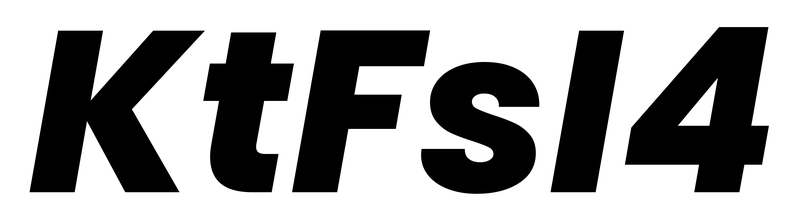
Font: Poppins-ExtraBoldItalic